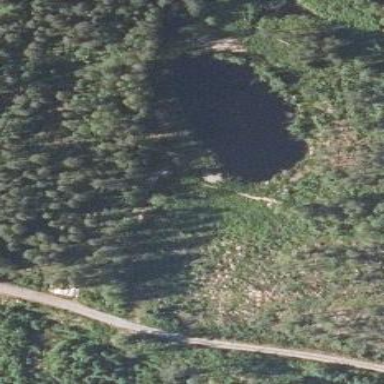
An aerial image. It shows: Reservoir.